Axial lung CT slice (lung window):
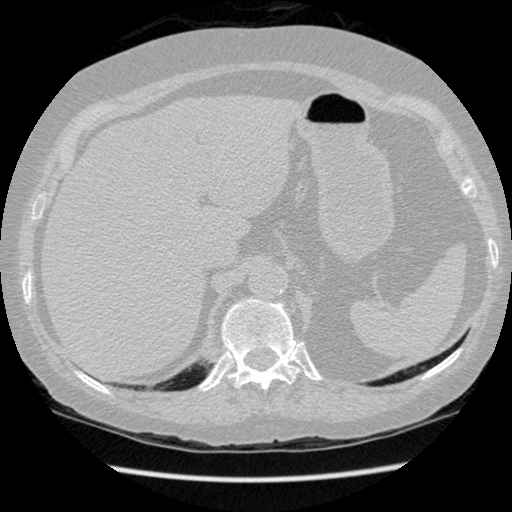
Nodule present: no